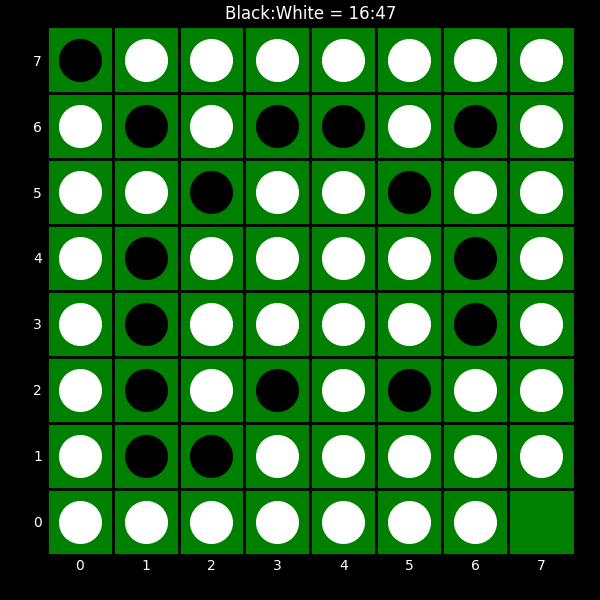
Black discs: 16
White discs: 47